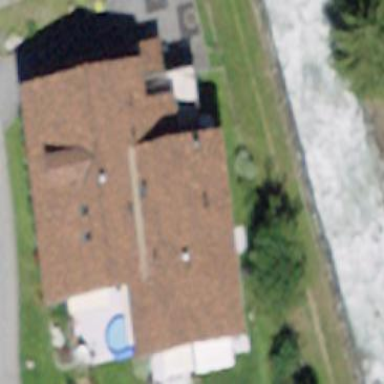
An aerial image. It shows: Simple house.